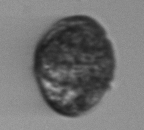
Label: Margalefidinium